Interaction volume radius: 10 \u00c5
Interaction volume height: 20 \u00c5
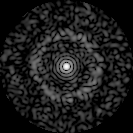
Disorder parameter: 0.8481